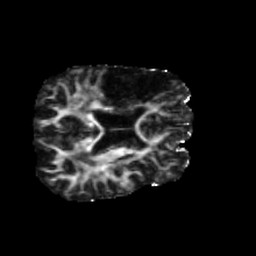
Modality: FA
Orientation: axial
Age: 75
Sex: male
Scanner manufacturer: siemens
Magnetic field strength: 3 T
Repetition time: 5.47 s
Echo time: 0.0854 s